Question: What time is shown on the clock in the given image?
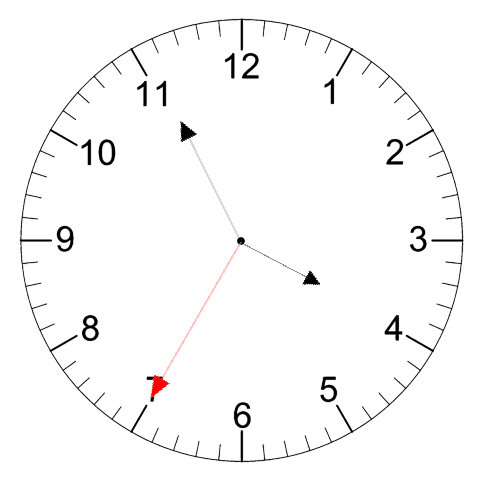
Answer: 03:55:35